Question: is there a way to get my drop down menu [submit] and [add] | [edit] imgs to be on the same line at the top?
'''
print "<td valign="top" align="right">
";
print "<a href="$popup_href" class="action_link" title="Add"><img src="images/add.png" alt="Add" width="20" height="20" border="0"></a>
";
print "<a href="daily.php?$ymdStr" title="Edit"><img src="images/edit.png" alt="Edit" width="20" height="20" border="0"></a>
";
print "<ul id="nav" class="drop">
";
print "<li onmouseover=""><b>Submit</b>
";
print "<ul>
";
print "<li><a href="confirm.php?$ymdStr">Timesheet</a></li>
";
print "<li><a href="overtime.php?$ymdStr">Overtime</a></li>
";
print "</ul></li></ul></td>
";
'''
example pic:
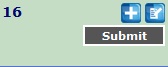
Answer: Figured it out... just had to make a new '<td>' and they are on same line now.
Fix:
'''
print "<td valign="top" align="right">
";
print "<a href="$popup_href" class="action_link" title="Add"><img src="images/add.png" alt="Add" width="20" height="20" border="0"></a>
";
print "<a href="daily.php?$ymdStr" title="Edit"><img src="images/edit.png" alt="Edit" width="20" height="20" border="0"></a></td>
";
print "<td valign="top" align="right">
";
print "<ul id="nav" class="drop">
";
print "<li onmouseover=""><b>Submit</b>
";
print "<ul>
";
print "<li><a href="confirm.php?$ymdStr">Timesheet</a></li>
";
print "<li><a href="overtime.php?$ymdStr">Overtime</a></li>
";
print "</ul></li></ul></td>
";
'''